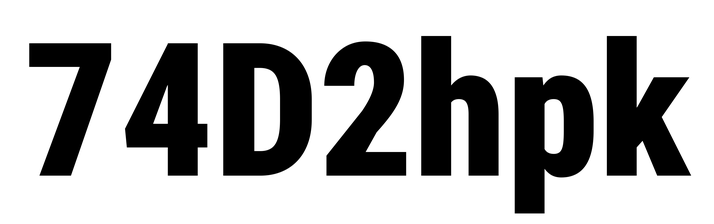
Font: Roboto_Condensed_Black